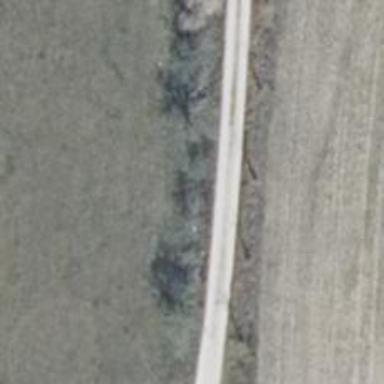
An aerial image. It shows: Row of trees in natural setting.